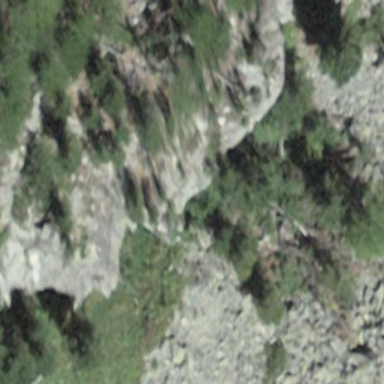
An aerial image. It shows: Landscape dominated by bare rock.